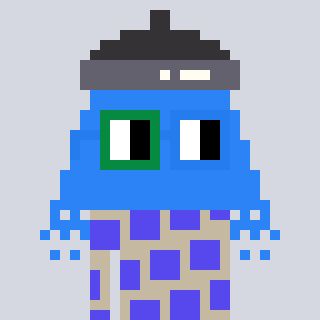
a pixel art character with square green and blue glasses, a shower-shaped head and a bege-colored body on a cool background